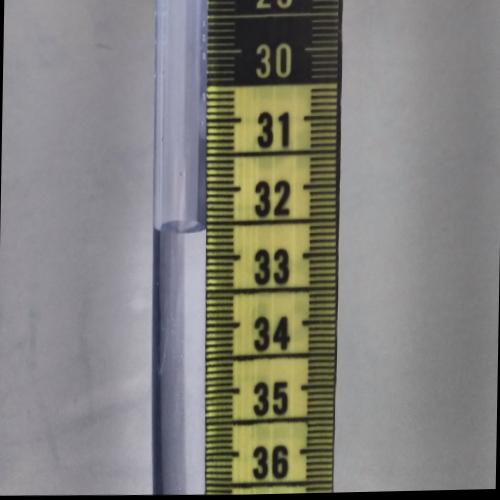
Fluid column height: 32.6 cm